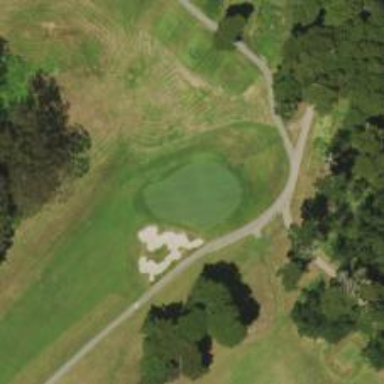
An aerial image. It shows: View of golf hole.